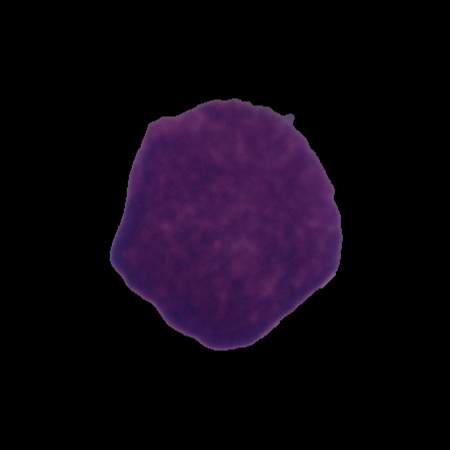
Label: cancer